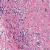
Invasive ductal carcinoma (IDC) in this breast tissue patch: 0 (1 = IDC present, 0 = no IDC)